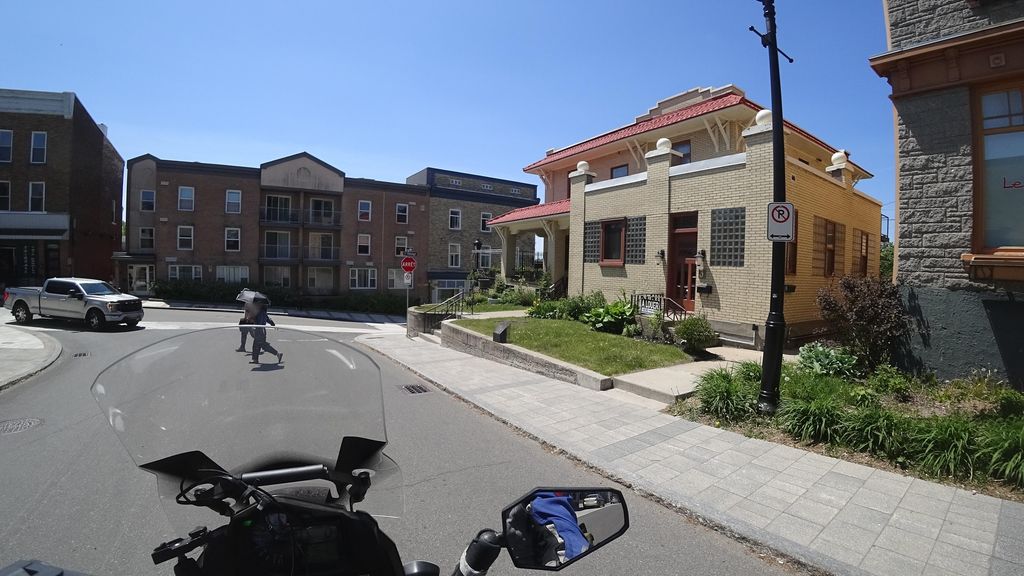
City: quebec_city